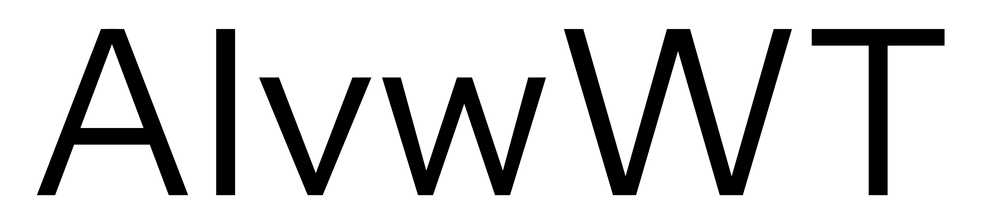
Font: InstrumentSans_Regular